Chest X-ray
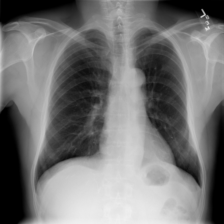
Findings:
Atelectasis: negative
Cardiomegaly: negative
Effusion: negative
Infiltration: negative
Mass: negative
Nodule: negative
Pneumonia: negative
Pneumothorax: negative
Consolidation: negative
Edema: negative
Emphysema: negative
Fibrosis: negative
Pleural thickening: negative
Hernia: negative